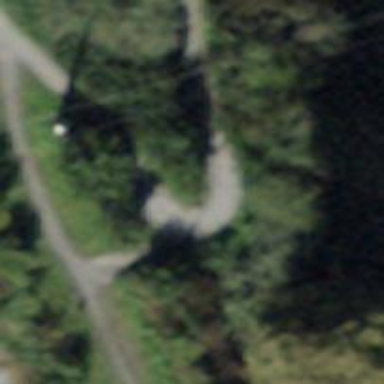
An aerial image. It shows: Path surfaced with fine gravel.